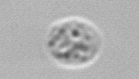
Label: Amoeba